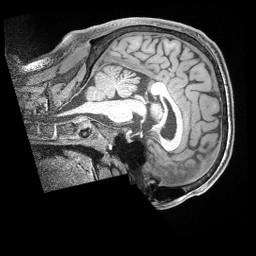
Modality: T1w
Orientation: sagittal
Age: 43
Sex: male
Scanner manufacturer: siemens
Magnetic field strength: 3 T
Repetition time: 2 s
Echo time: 0.00211 s